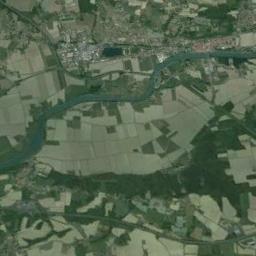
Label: river